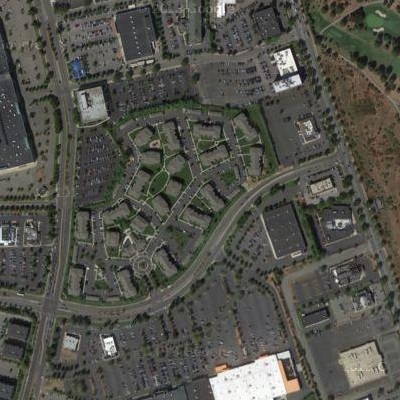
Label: gParking